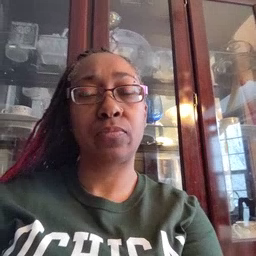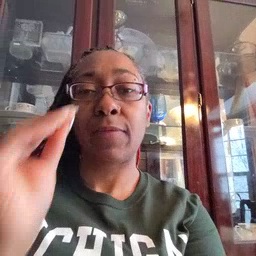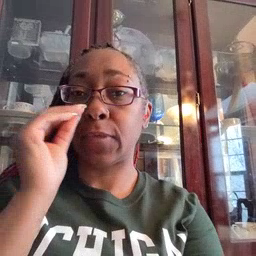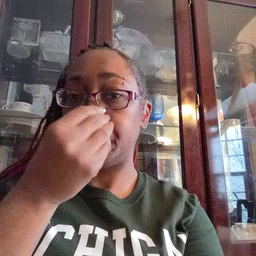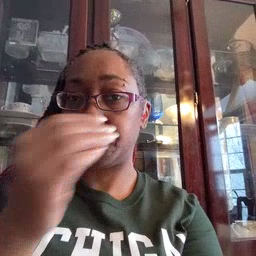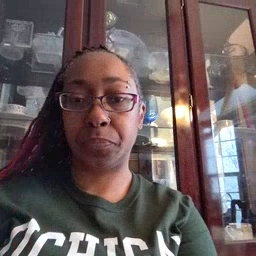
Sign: flower